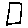
Label: square